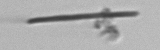
Label: fiber_TAG_external_detritus